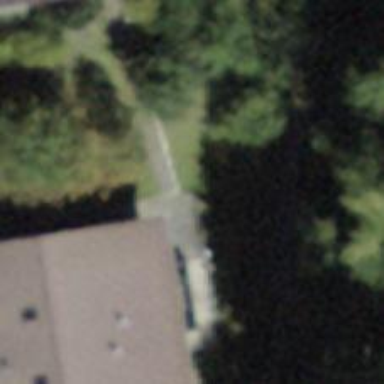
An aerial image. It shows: Road with steps.